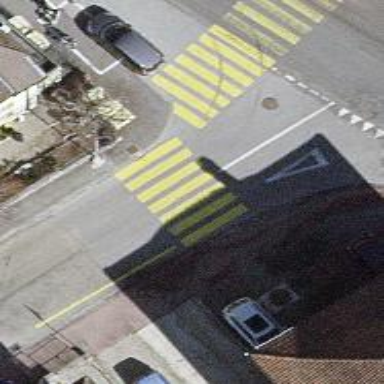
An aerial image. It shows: Zebra crossing on the road.